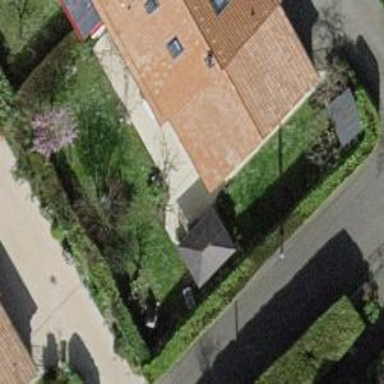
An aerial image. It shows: Garden enclosed by fence.